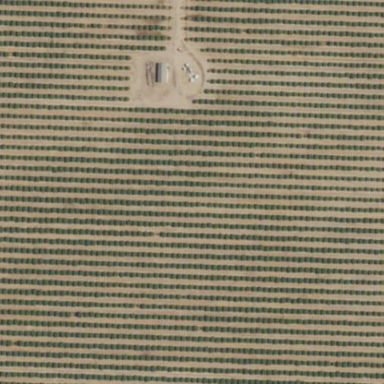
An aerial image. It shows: Vineyard.